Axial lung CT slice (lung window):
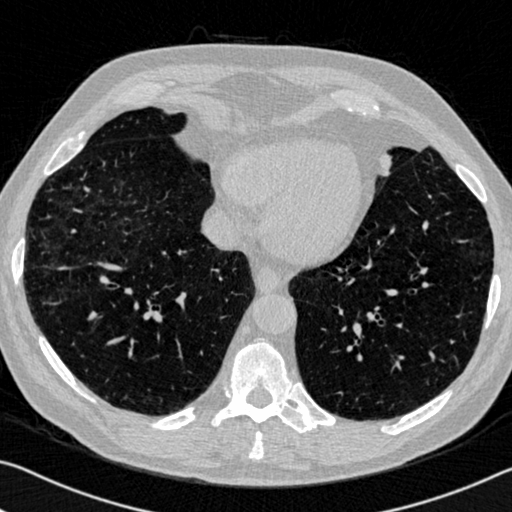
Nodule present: no